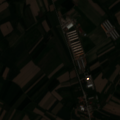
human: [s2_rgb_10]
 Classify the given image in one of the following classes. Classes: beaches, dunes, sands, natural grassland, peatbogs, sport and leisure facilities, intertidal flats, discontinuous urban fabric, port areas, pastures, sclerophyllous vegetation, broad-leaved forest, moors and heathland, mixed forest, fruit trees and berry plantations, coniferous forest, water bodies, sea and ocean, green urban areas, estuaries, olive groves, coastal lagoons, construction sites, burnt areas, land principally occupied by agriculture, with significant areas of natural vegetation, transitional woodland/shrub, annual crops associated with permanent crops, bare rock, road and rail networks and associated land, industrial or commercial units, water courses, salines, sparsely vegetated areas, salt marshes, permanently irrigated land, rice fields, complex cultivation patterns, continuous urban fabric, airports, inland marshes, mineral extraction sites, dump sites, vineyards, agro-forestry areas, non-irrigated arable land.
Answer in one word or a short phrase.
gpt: discontinuous urban fabric, complex cultivation patterns